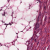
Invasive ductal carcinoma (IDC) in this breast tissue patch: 0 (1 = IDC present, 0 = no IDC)